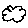
Label: cloud